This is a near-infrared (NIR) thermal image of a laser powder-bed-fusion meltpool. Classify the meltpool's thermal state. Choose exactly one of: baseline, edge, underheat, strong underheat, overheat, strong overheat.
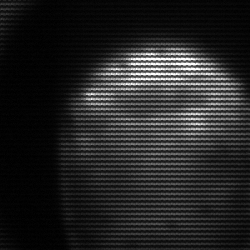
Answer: edge